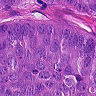
Metastatic tissue present: yes